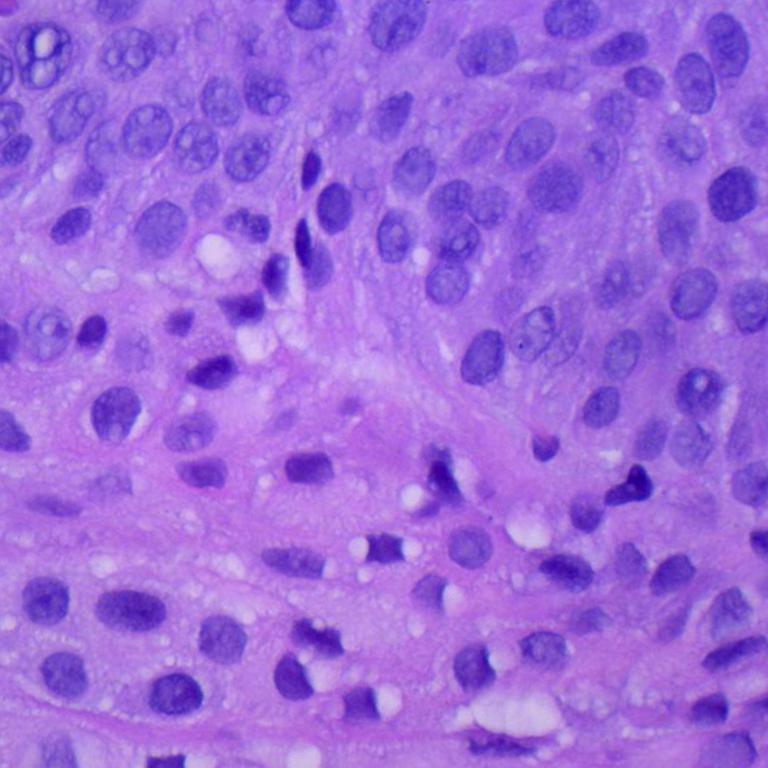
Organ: lung
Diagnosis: squamous carcinomas